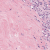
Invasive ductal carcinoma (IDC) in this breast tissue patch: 1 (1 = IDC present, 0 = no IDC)